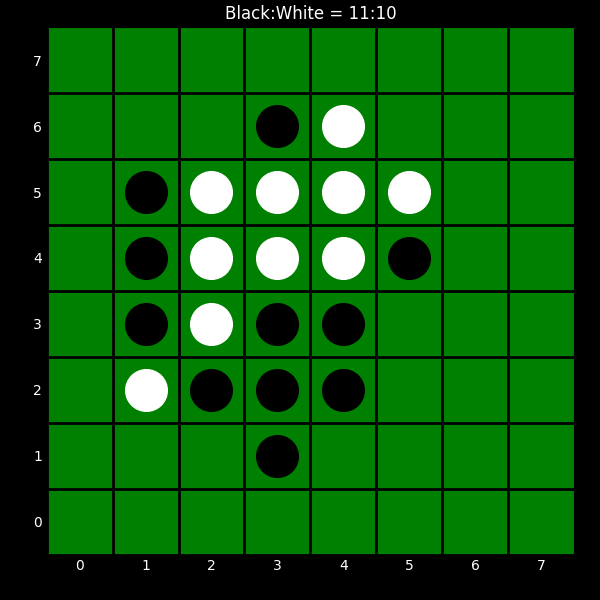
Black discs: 11
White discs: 10